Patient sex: M
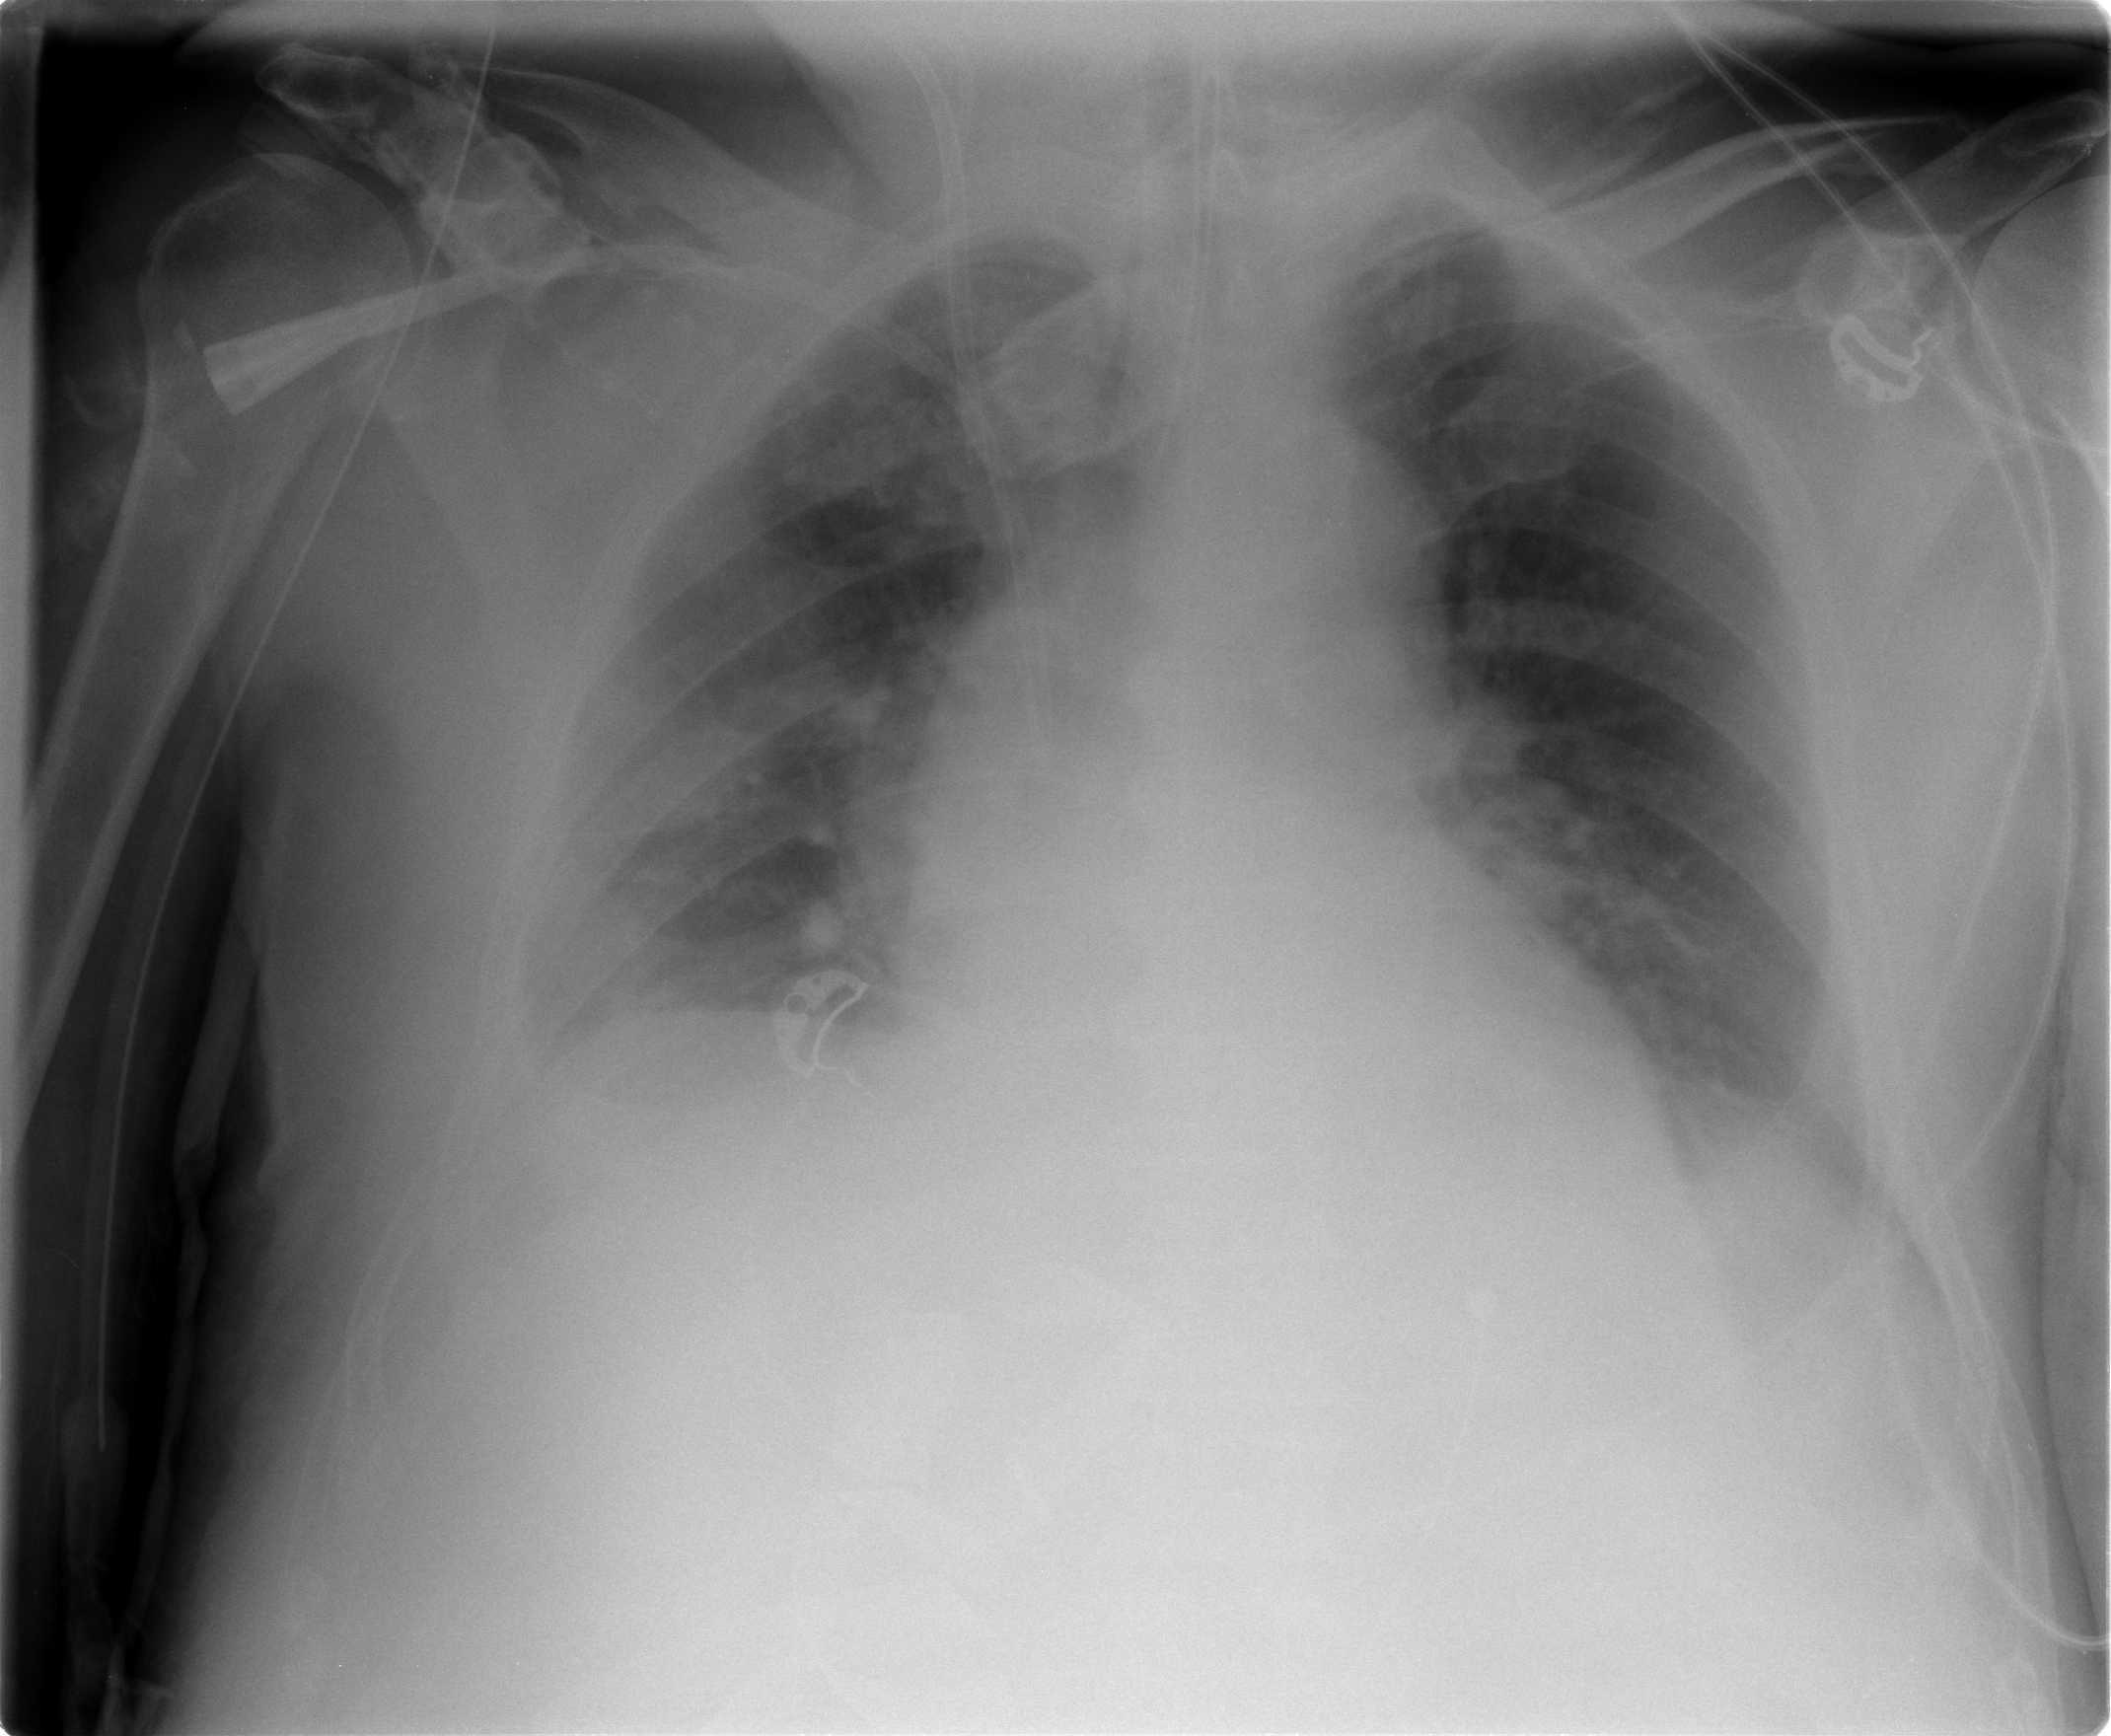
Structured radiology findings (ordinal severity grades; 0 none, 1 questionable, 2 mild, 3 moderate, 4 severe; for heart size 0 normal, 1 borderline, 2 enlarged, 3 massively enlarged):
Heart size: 1
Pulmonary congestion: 2
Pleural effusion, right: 1
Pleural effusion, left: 1
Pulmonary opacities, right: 2
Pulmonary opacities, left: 2
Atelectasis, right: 2
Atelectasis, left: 2